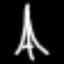
Label: The Eiffel Tower